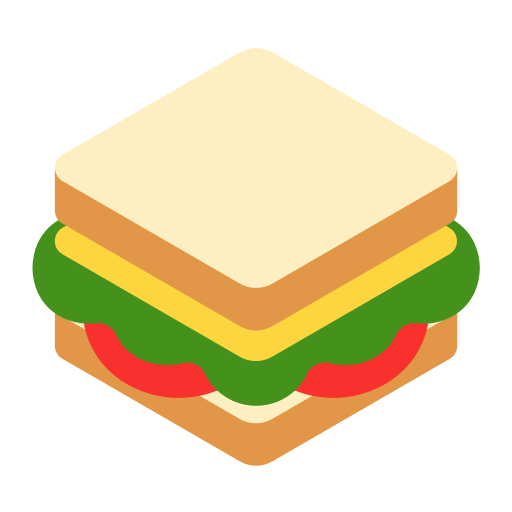
sandwich flat